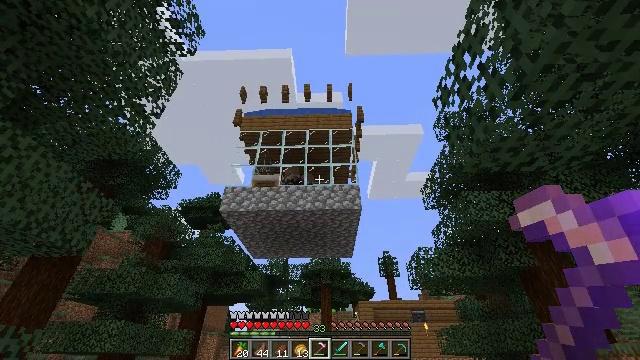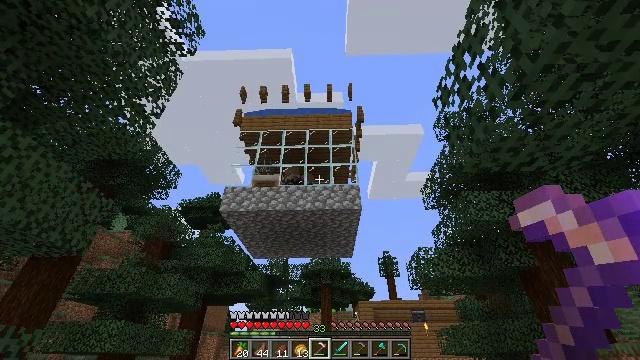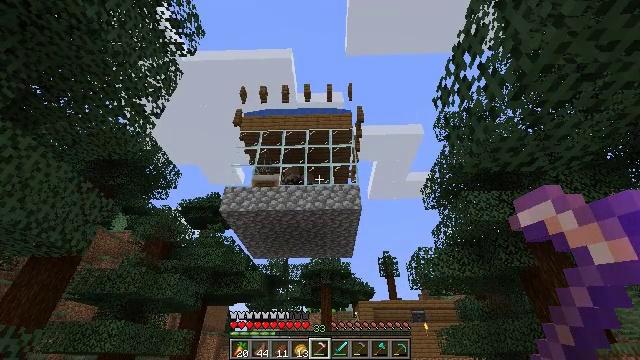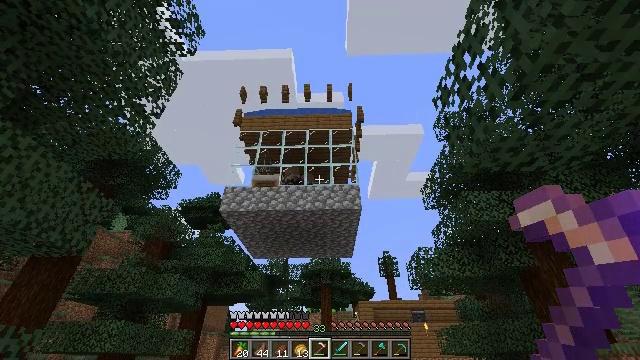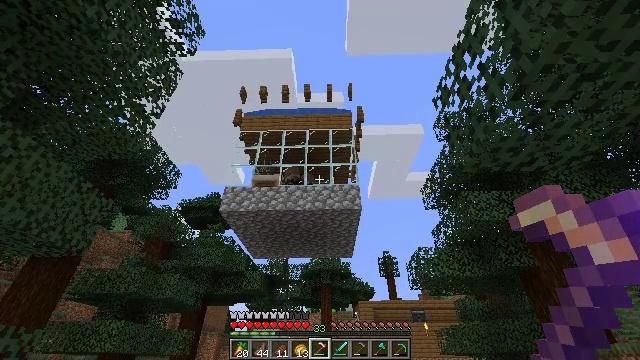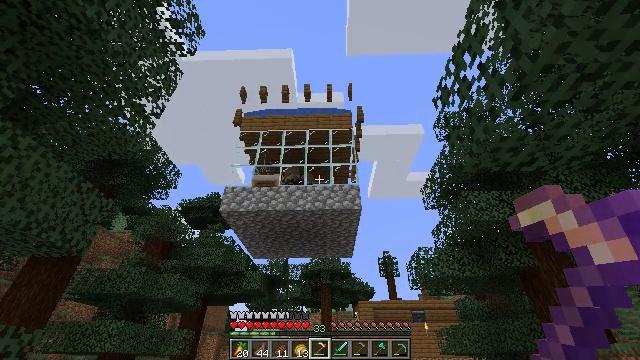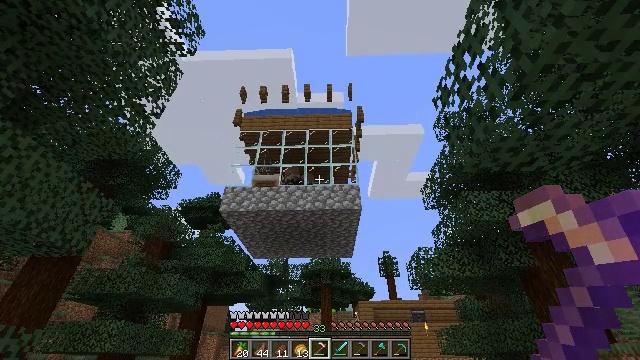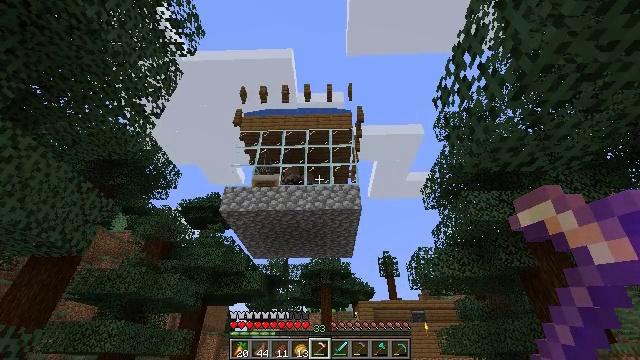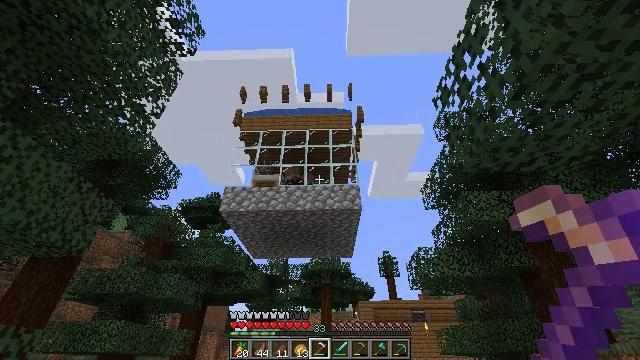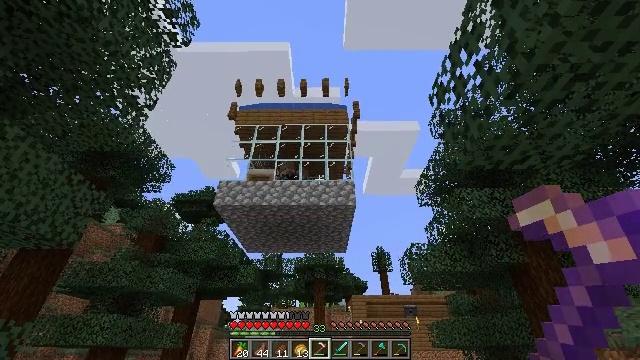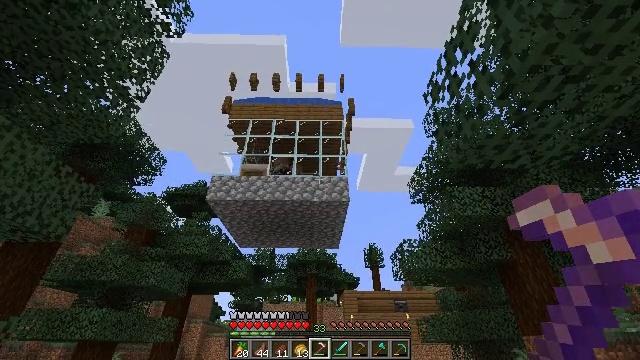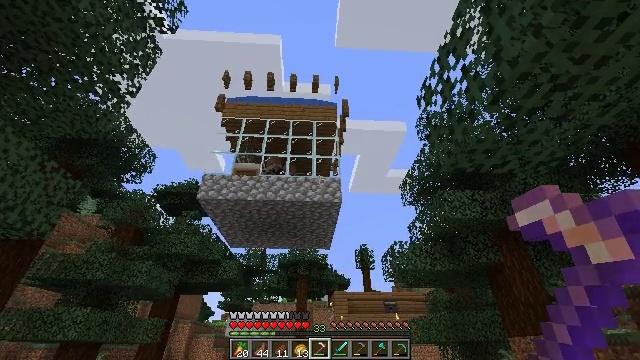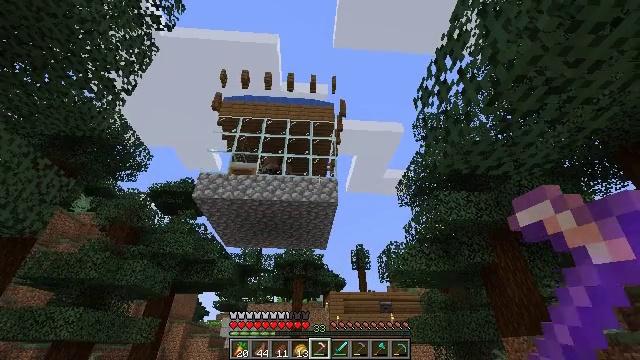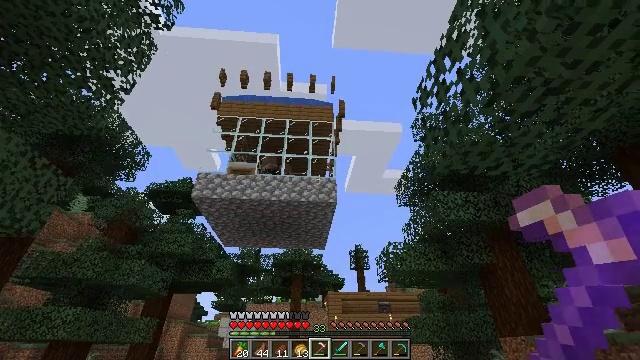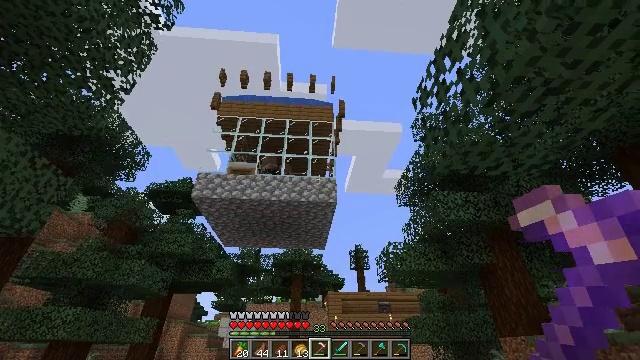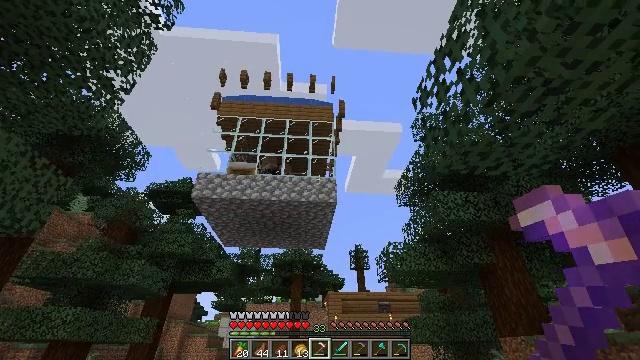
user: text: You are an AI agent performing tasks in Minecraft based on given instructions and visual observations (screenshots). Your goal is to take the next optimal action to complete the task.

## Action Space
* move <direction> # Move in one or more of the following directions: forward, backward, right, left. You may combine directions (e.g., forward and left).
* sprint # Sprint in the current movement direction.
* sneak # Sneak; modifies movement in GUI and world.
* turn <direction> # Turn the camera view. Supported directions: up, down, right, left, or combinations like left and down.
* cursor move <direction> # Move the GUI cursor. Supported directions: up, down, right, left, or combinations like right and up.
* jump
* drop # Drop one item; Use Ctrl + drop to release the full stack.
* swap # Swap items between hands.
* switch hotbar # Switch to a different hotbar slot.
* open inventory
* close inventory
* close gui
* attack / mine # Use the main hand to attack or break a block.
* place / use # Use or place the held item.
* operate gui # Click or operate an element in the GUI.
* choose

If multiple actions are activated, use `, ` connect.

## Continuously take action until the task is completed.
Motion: motion action
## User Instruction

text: Gather carrots from the field.
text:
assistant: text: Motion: no_op
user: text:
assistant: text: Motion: no_op
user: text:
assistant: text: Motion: no_op
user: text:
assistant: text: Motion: no_op
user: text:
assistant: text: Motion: no_op
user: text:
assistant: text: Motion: no_op
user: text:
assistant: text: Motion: no_op
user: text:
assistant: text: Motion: no_op
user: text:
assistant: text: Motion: turn right and down
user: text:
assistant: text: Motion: turn right
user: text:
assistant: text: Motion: turn right
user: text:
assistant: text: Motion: no_op
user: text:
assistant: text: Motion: no_op
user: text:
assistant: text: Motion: no_op
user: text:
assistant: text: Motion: no_op
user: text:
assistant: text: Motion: no_op
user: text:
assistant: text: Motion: no_op
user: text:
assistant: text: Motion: no_op
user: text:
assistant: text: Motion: no_op
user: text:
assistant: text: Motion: no_op
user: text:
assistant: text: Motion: no_op
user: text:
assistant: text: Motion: no_op
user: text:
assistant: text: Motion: no_op
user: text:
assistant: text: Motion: no_op
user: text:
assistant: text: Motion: no_op
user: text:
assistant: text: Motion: no_op
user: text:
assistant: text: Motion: no_op
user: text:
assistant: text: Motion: no_op
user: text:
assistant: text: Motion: no_op
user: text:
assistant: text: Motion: no_op